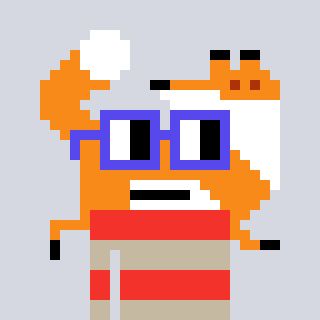
a pixel art character with square blue glasses, a fox-shaped head and a bege-colored body on a cool background